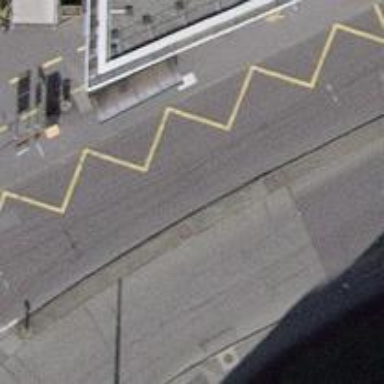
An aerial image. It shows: Trolleybus stop position for public transport.